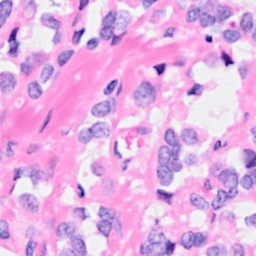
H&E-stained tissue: Breast